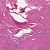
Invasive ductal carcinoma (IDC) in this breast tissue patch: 0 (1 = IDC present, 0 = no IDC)